Question: The issue is with the following piece of code and i am not able to figure it out why? The code goeas as this way
'''
<cc1:TabPanel runat="server" HeaderText="Floor Plan" ID="TabPanelFloorPlan">
<ContentTemplate>
<div id="floorplanContainer">
<img id='fplan' src="~/_layouts/card.jpg" usemap="#MyImageMap" />
</div>
<map id="MyImageMap" name="MyImageMap">
<area id='roomArea' shape="poly" coords="0,0,0,0" alt="Meeting Room" />
</map>
<input id="Submit" type="button" value="Draw" />
<input id="clear" type="button" value="Clear" />
</ContentTemplate>
</cc1:TabPanel>
'''
'''
<script src="http://ajax.googleapis.com/ajax/libs/jquery/1.8.0/jquery.min.js" type="text/javascript"></script>
<script src="../../Style Library/Styles/jquery.maphilight.js" type="text/javascript"></script>
<script>
jQuery(document).ready(function () {
var points = "";
$("#floorplanContainer").click(function (e) {
var x = e.pageX - this.offsetLeft;
var y = e.pageY - this.offsetTop;
var pwidth = 2;
var pheight = 2;
$("#floorplanContainer").append("<div class='point' style='font-size:0;position:absolute; display:inline; border: 1px solid black; top:" + (y - (pheight / 2)) + "px; left:" + (x - (pwidth / 2)) + "px; width: " + pwidth + "px; height: " + pheight + "px; z-index:100; '> </div>");
if (points != "") points += ',';
points += x + "," + y
});
$("#clear").click(function () {
$('.point').remove();
points = "";
$('#roomArea').attr('coords', '0,0,0,0');
$('#fplan').maphilight({ alwaysOn: false });
});
$("#Submit").click(function () {
$('#roomArea').attr('coords', points);
$('#fplan').maphilight({ alwaysOn: true });
});
})
</script>
'''
The issue is as shown in the figure: The points get plotted at some other location on click seems like its plotting with respect to some other container and than the region is shifted at the bottom. Take a look.

I am not able to figure out whys this is happening can anyone help me to sort out the problem?
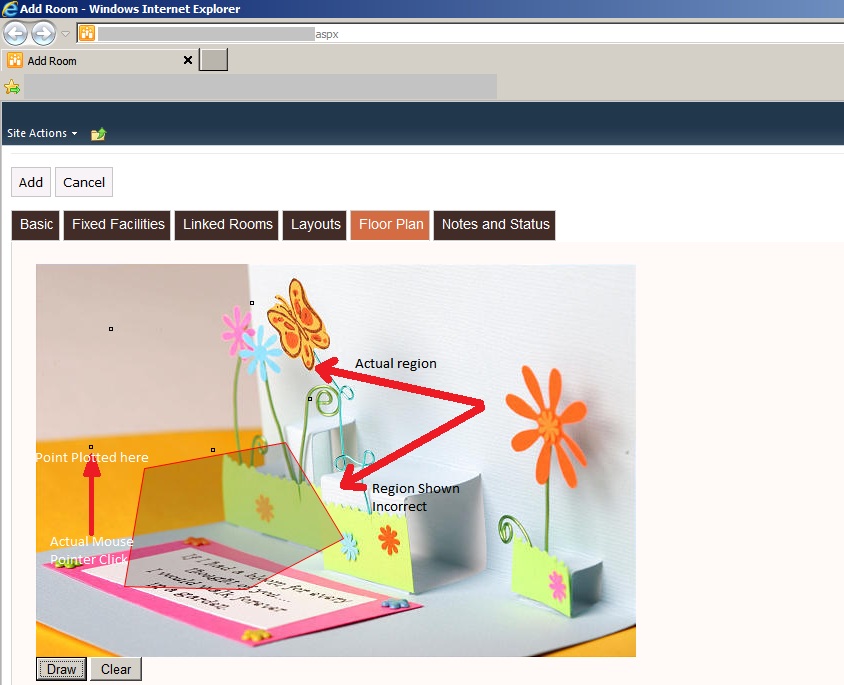
Answer: I think by using the jquery clientX and clientY properties of the mouse event object, you should get the coordinates from within the viewport. It might be usefull to put the imagemap in a container element.
Two other properties may come in handy: parentX and parentY of the mouse event object. They return the coordinates measured from the top left corner of the screen.
EDIT: clientX and clientY may not be the correct solution. But this answer seems to have a solution: <URL>